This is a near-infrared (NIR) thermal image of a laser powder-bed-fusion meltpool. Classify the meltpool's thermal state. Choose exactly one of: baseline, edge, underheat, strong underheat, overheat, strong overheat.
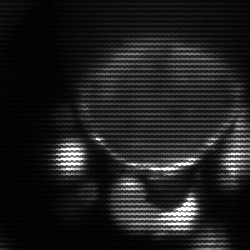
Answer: edge